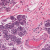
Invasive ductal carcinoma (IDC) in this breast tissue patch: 0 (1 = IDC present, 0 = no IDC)